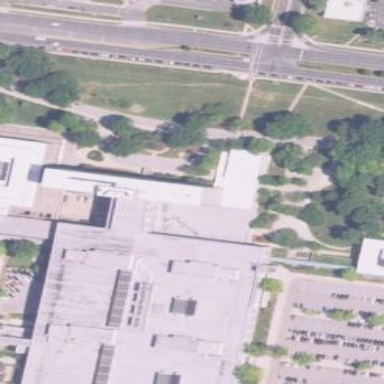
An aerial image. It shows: Government office building.